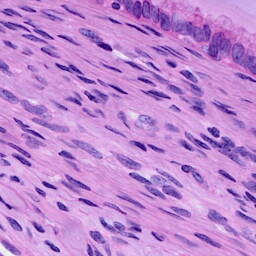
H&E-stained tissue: Cervix